Question: I am not good in javascript. But recently I was given the task of creating a slider. I thought I can create one using dojo. When i went to the the jsp page I saw that there is already dojo used in the same jsp file and it looks somewhat like this.
'''
<script language="JavaScript" type="text/javascript" src="js/dojo/dojo-release-1.3.1/dojo/dojo.js" djConfig="parseOnLoad: true, locale: '<%=request.getLocale().getLanguage()%>'"></script>
'''
and
'''
window.onload = function() {
dojo.require("dojo.number");
};
'''
I don't know what this means.
My question is that how can i create a slider with this version of dojo which is already used in the file. Any reference links if highly appreciated.
In addition the web prject has following structure for dojo library(See SnapShot).
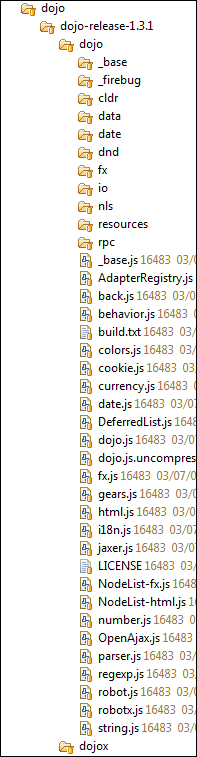
Answer: Since I already had a jsfiddle with this, I'm going to assume the answer to my comment is yes :-) Try the following. Inside your window.onload function add a few more lines:
'''
window.onload = function() {
dojo.require("dojo.number");
dojo.require("dijit.form.HorizontalSlider");
dojo.require("dijit.form.HorizontalRule");
dojo.require("dijit.form.HorizontalRuleLabels");
dojo.addOnLoad(function() {
dojo.parser.parse()
});
}
'''
The 'dojo.require' calls tell Dojo to load some more javascript from your server. Since we want to make a slider, Dojo needs the slider's javascript files.
The 'dojo.addOnLoad' call tells Dojo to add a function to its onLoad event. We are already inside 'window.onload', but since we are loading more javascript from the server, we have to use Dojo's own onLoad event to wait for the new scripts to load.
The function we want to call in Dojo's onLoad event is 'dojo.parser.parse'. This function scans your HTML, and if it detects any Dojo markup, it turns it into nice widgets (like a slider, for example). This means we need some Dojo markup in the HTML, so add the following to your HTML where you want the slider to appear.
'''
<div dojoType="dijit.form.HorizontalSlider" maximum="100" minimum="0"
style="width:250px" id="slider1" name="slider1">
<div dojoType="dijit.form.HorizontalRule" style="height: 4px" count="10"></div>
<div dojoType="dijit.form.HorizontalRuleLabels" count="5"></div>
</div>
'''
Dojo's parser will replace this with a beautiful slider, there's just one more thing we have to do - make sure we have the right CSS loaded. The file we want is called "tundra.css" (actually, there are other styles you can use, but tundra is quite nice). Add an import in your CSS, or for exaple
'''
<link rel="stylesheet" href="js/dojo/dojo-release-1.3.1/dijit/themes/tundra/tundra.css">
'''
To make sure the tundra style is applied to your slider, also add 'class="tundra"' to your body tag.
Hope this helps. Take a look at this link for more clues and ideas: <URL>.